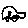
Label: car